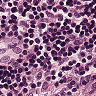
Metastatic tissue present: no